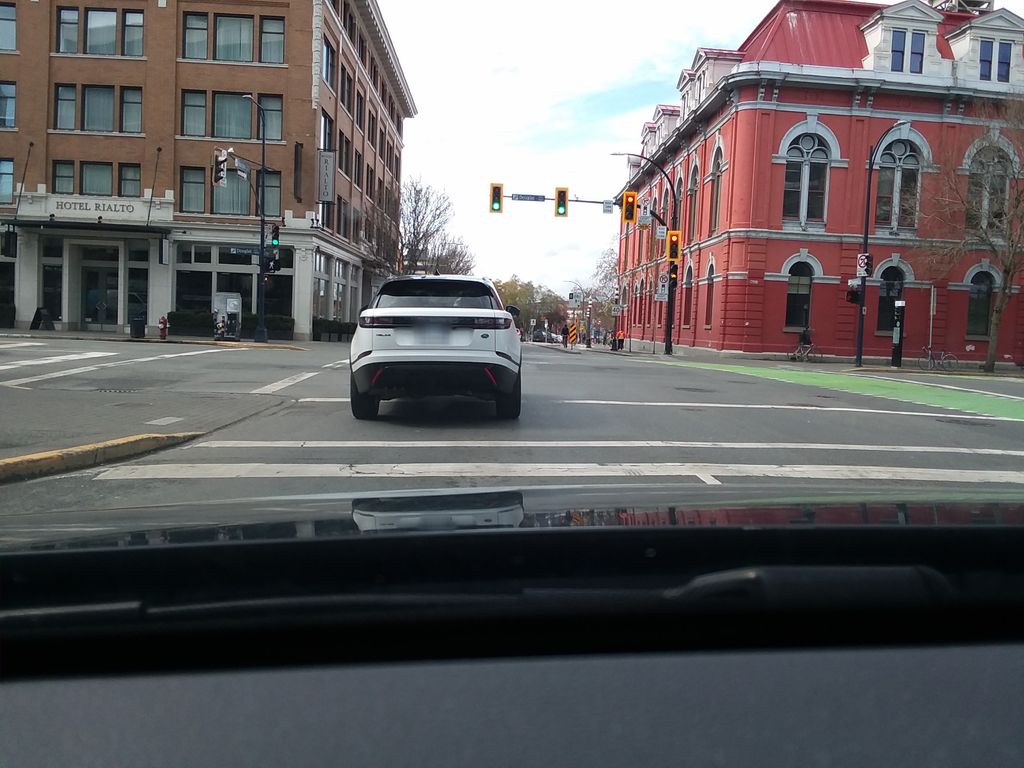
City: victoria